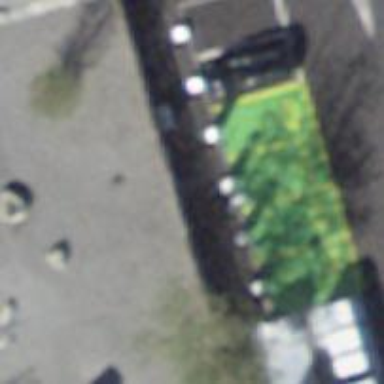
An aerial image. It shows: Charging station.